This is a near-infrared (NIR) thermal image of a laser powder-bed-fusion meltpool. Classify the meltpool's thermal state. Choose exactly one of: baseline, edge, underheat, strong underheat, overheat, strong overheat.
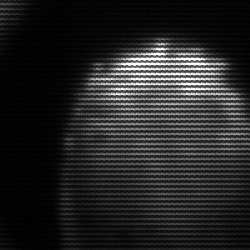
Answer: edge